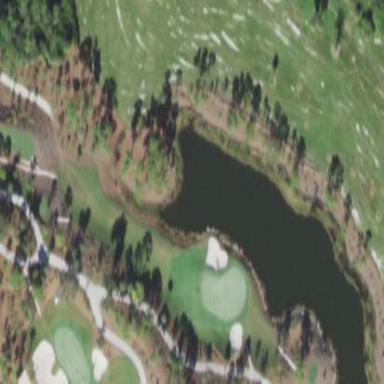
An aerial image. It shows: Rough grassy area used for golf.